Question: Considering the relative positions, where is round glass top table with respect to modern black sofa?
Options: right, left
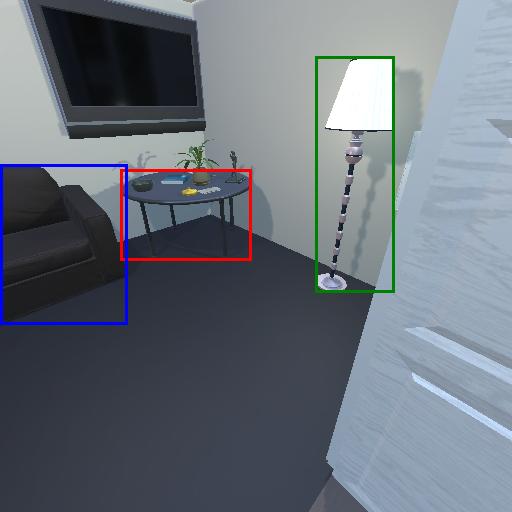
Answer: right